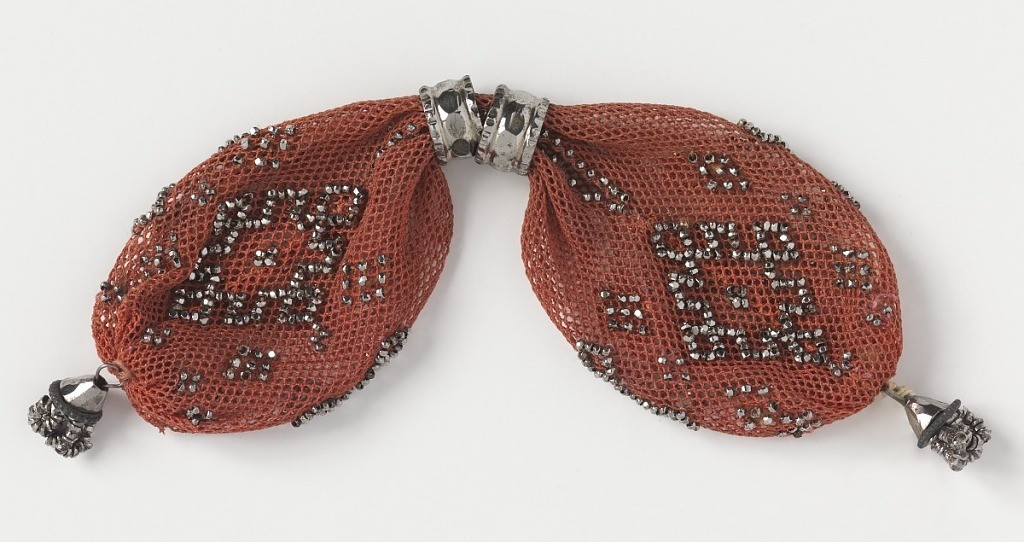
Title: Miser's purse
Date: early 19th century
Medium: silk, metal Technique: crocheted
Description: Crocheted silk in dark pink ornamented with cut steel beads in simple geometric pattern. Two faceted steel rings at side opening; a metal drop at each end attaches to tiny tassels of steel beads.